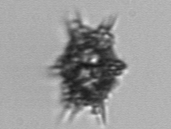
Label: Dictyocha